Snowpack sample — Loveland Pass, Silver Plume, Colorado, USA (12/14/25, 10:50 AM MST)
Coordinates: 39.664, -105.882
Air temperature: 36 °F
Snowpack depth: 67 cm
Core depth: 20 cm
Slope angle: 6°, slope face: 326°
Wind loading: low
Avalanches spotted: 0
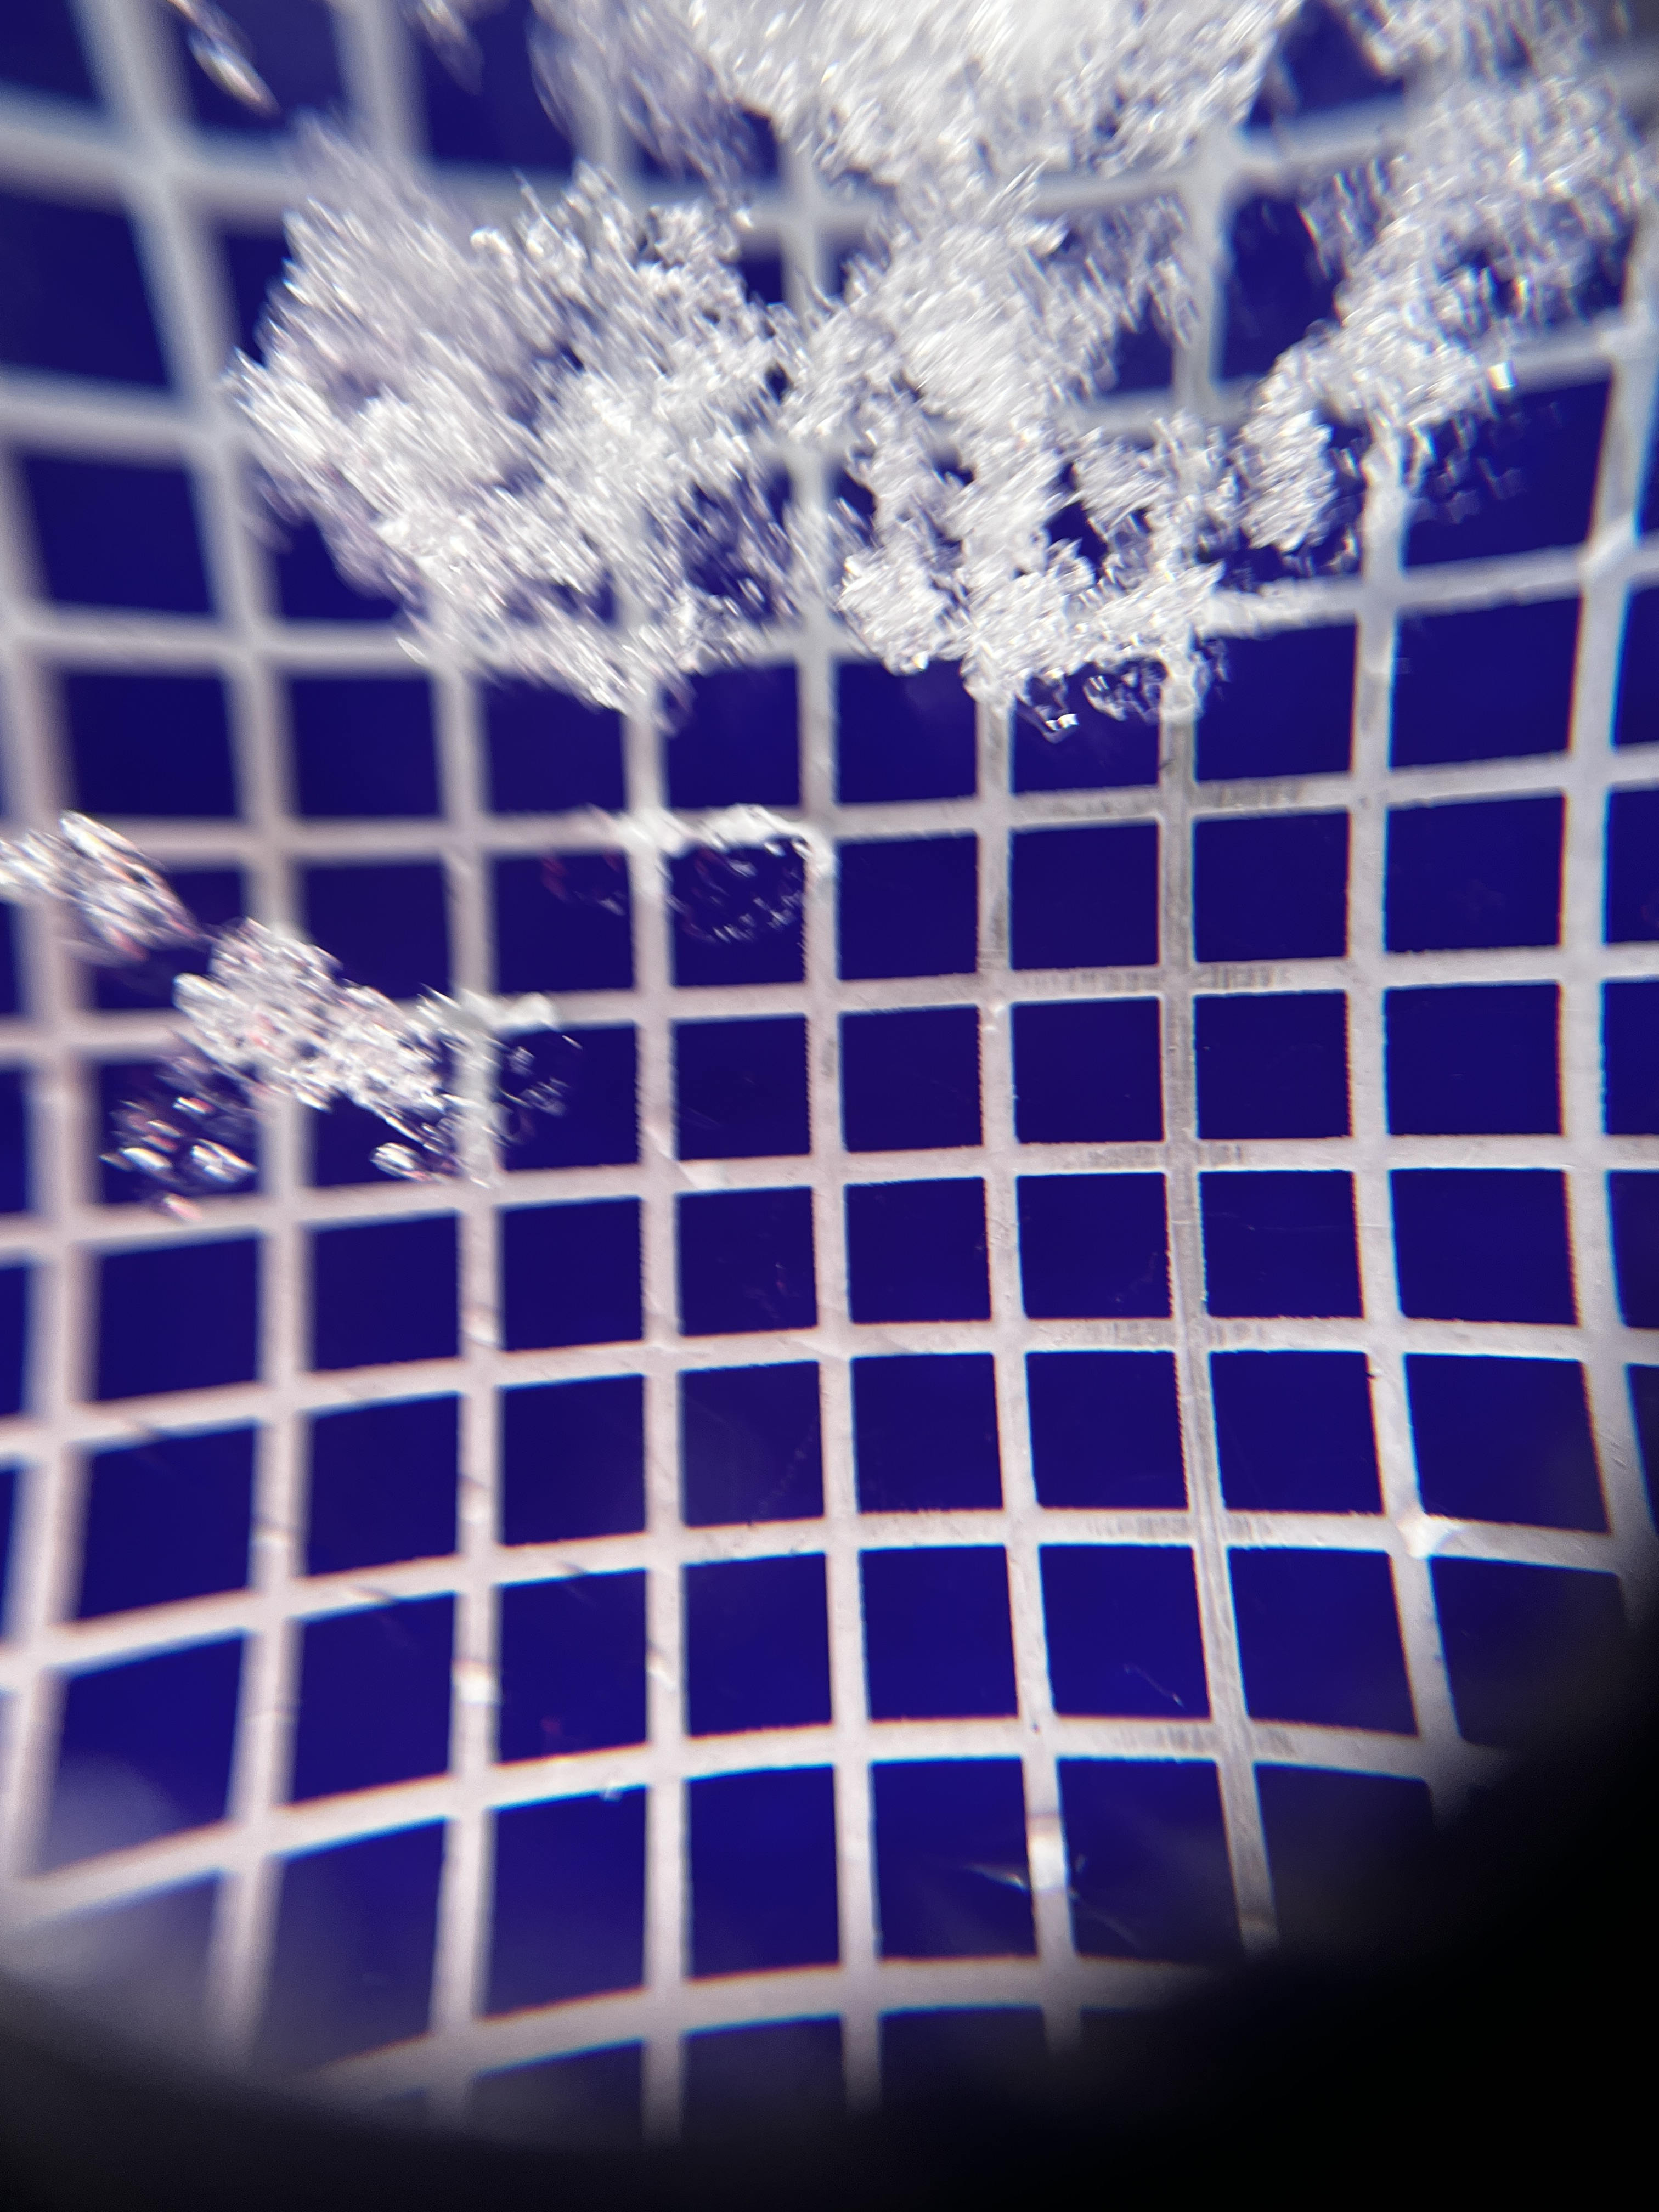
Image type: magnified_profile
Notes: No avalanches spotted, very late start to the season with minimal snowpack